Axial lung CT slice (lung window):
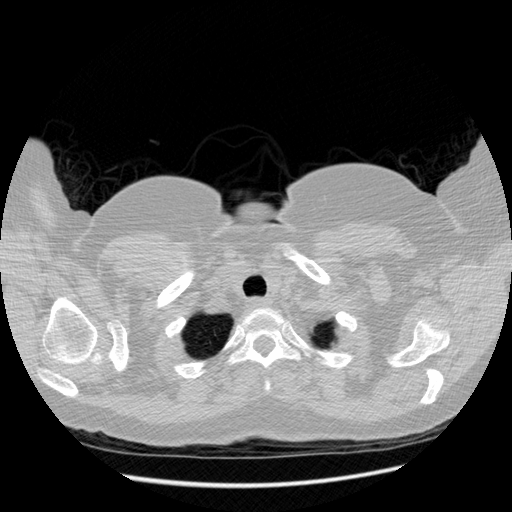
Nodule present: no